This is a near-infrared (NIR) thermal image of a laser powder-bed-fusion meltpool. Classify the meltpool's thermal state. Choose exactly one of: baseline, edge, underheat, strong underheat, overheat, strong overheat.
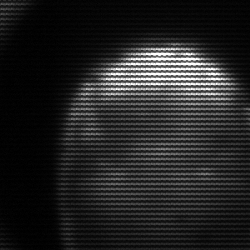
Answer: edge